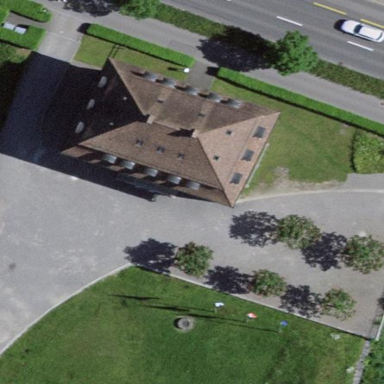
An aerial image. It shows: Public building.